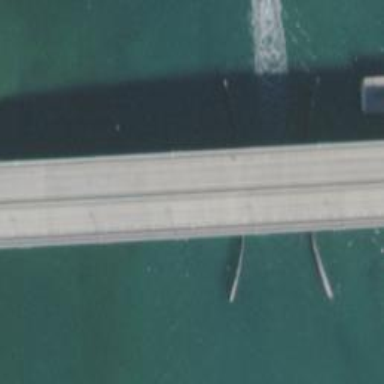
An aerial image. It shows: Breakwater structure.